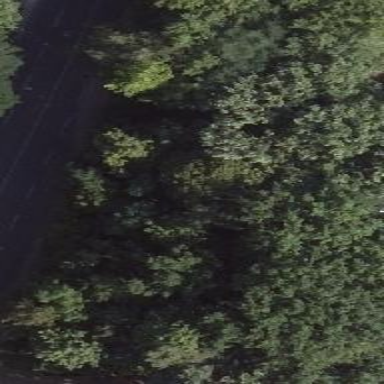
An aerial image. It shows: Mixed woodland with various types of leaves.